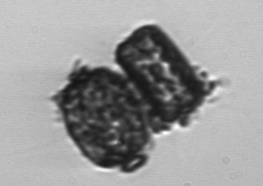
Label: Thalassiosira_TAG_external_detritus